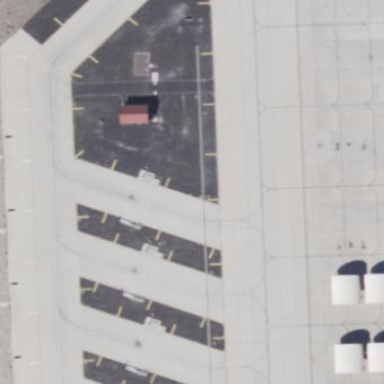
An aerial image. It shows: Apron at the airport.